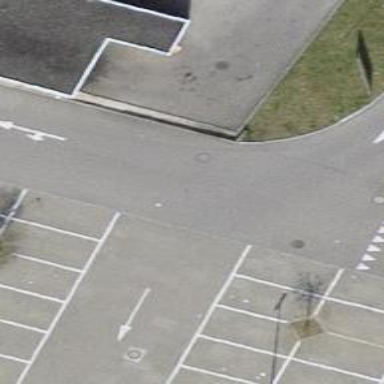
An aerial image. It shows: Road serving as parking aisle.